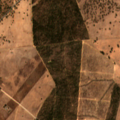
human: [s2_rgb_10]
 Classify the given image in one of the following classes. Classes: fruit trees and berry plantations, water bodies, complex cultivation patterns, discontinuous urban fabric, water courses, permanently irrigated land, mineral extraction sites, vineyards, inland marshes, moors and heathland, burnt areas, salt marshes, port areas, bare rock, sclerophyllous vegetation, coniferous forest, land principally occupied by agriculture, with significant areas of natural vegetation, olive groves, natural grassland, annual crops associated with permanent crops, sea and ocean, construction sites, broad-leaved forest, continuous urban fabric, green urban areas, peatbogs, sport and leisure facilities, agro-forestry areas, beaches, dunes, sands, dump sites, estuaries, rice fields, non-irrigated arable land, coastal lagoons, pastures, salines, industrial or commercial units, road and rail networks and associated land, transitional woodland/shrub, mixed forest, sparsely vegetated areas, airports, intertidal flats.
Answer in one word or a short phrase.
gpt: non-irrigated arable land, agro-forestry areas, transitional woodland/shrub